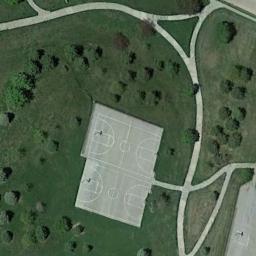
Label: basketball_court